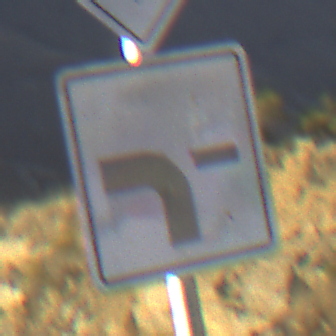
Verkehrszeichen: VerlaufVorfahrtsstrasse6
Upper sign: Vorfahrtsstrasse
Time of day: SunriseSunset
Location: Outdoor (Nature)
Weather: Clear
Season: NotSpecified
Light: Natural